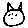
Label: cat